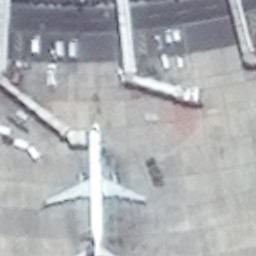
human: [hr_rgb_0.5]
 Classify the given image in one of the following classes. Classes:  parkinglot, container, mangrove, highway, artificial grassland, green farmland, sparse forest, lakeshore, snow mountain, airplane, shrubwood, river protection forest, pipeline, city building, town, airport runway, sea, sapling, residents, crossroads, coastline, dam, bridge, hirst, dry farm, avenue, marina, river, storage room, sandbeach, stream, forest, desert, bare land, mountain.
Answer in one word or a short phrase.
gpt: airplane